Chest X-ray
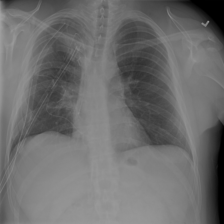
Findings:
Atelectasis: negative
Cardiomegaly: negative
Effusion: negative
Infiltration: negative
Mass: negative
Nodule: negative
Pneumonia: negative
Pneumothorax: positive
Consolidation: negative
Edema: negative
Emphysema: negative
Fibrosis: negative
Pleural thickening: negative
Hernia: negative